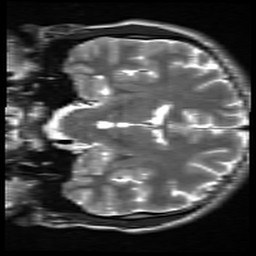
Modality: inplaneT2
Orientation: coronal
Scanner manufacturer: siemens
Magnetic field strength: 3 T
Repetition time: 7.02 s
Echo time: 0.069 s